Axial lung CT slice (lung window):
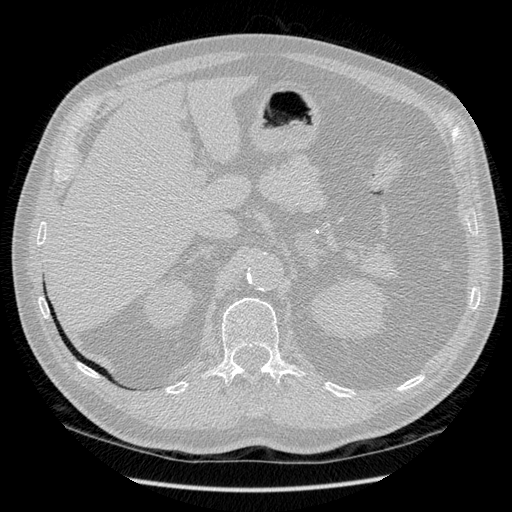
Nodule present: no